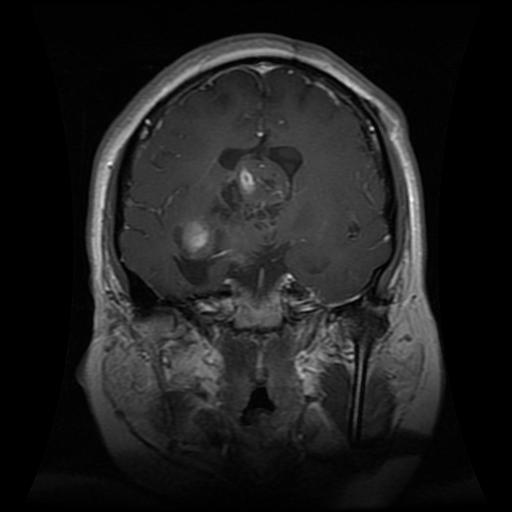
Label: glioma